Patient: sex F, age 65
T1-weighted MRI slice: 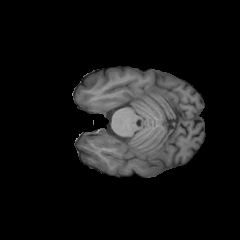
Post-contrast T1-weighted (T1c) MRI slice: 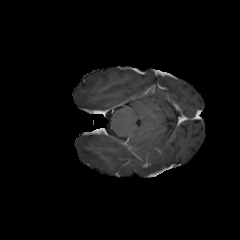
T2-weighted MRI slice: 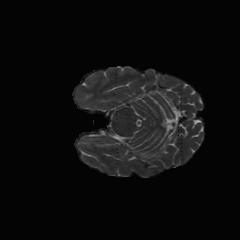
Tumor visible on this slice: no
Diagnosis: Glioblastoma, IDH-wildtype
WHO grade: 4